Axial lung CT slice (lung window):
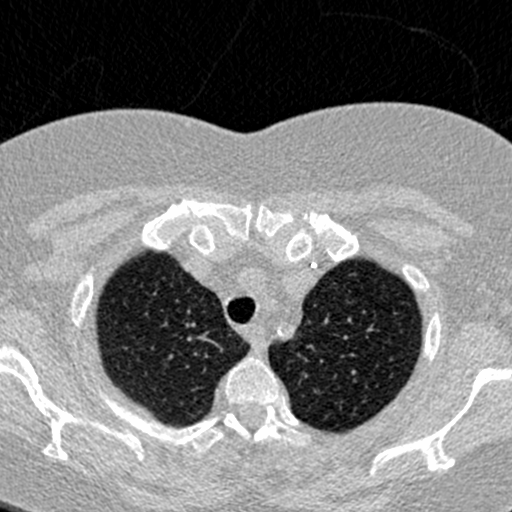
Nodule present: no